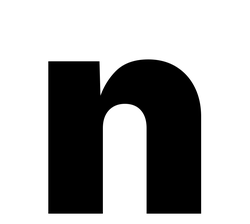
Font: Inter_Black